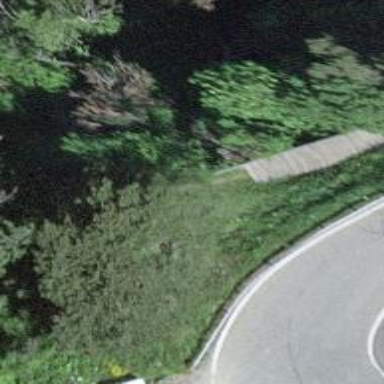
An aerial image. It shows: Path on bridge.